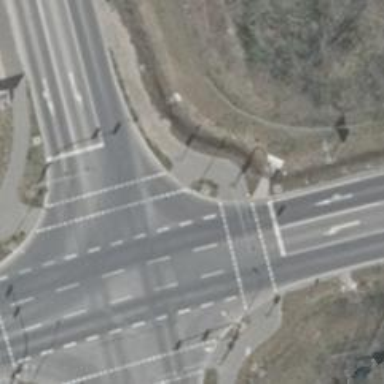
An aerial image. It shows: Asphalt footway with marked crossing equipped with traffic signals.